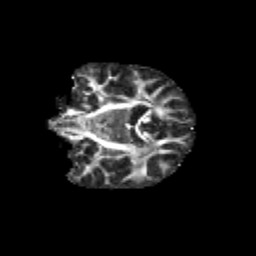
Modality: FA
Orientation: coronal
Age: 13
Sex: female
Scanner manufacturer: siemens
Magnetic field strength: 3 T
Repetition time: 3.8 s
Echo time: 0.07 s